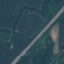
Land use / land cover: Highway